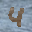
Label: 4